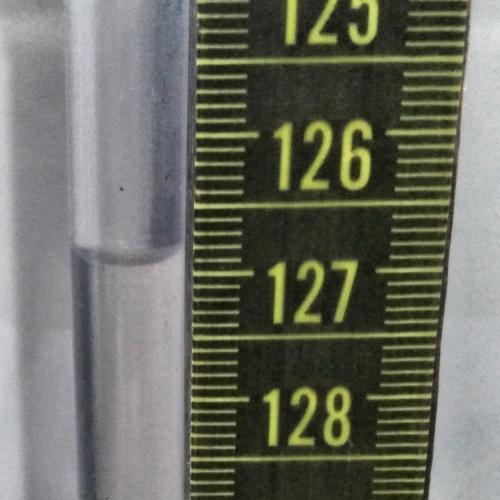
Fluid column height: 126.9 cm